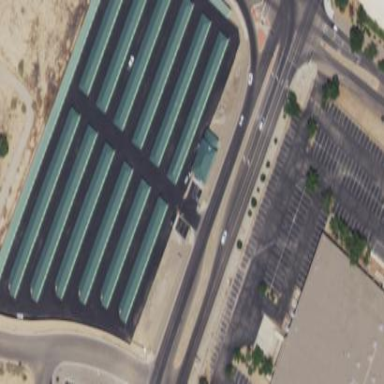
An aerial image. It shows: Building housing storage rental shop.